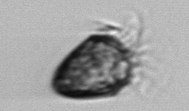
Label: Ciliophora